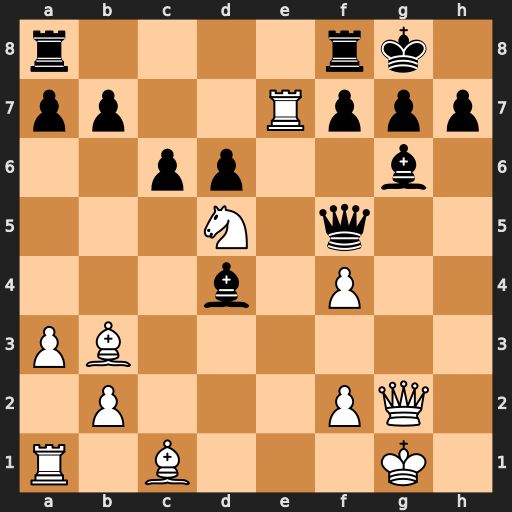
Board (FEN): r4rk1/pp2Rppp/2pp2b1/3N1q2/3b1P2/PB6/1P3PQ1/R1B3K1
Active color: w
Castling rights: -
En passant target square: -
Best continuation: Rxf7 Rxf7 Ne7+ Kh8 Nxf5